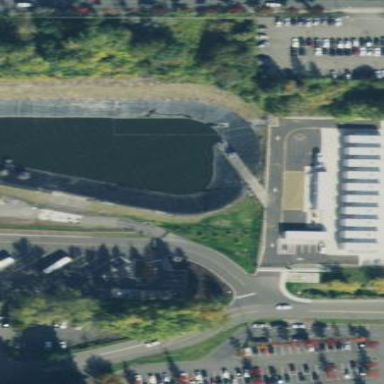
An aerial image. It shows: Retention basin with water.